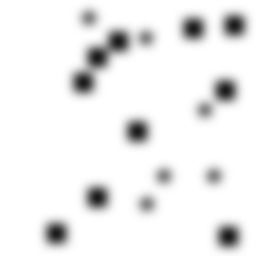
Squares: 10
Triangles: 0
Stars: 6
Total shapes: 16